Field crop: maize
Growth stage: 2
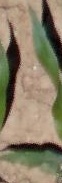
Species: maize